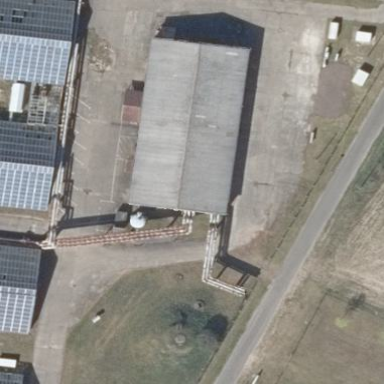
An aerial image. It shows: Gabled building with grey roof oriented along its structure.